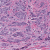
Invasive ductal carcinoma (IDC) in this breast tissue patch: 1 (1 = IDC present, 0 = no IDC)